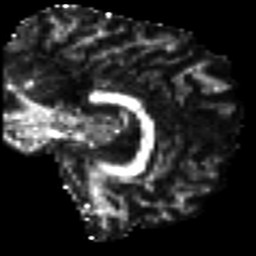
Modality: FA
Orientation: sagittal
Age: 23
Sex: male
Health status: ill
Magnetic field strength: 3 T
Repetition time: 9 s
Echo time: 0.093 s